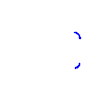
Particle: proton